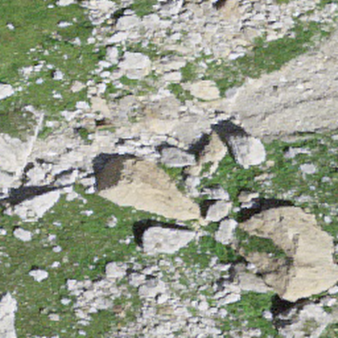
Label: bouldering_area